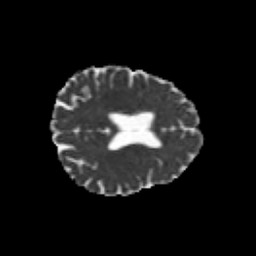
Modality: MD
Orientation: axial
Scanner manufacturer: siemens
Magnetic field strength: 3 T
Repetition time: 6.8 s
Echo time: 0.093 s